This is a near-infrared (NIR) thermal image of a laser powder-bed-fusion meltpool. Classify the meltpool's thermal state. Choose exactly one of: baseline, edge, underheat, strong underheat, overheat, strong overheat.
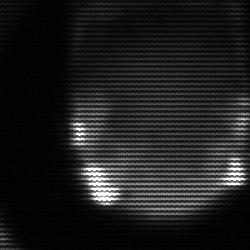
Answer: edge